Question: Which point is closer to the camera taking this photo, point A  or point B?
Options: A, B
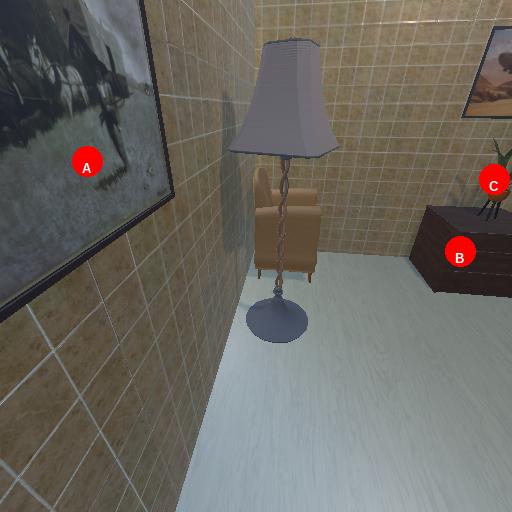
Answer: A